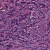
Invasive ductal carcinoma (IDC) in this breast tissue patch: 1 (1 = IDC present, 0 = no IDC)